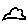
Label: cloud